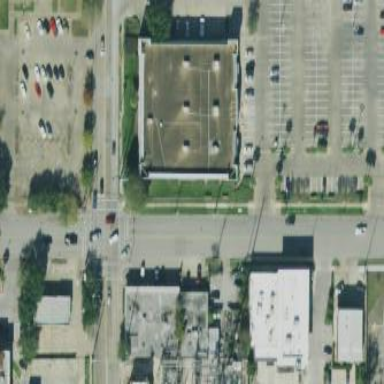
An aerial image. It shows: Building.